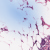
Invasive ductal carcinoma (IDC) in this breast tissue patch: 0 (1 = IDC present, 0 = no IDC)